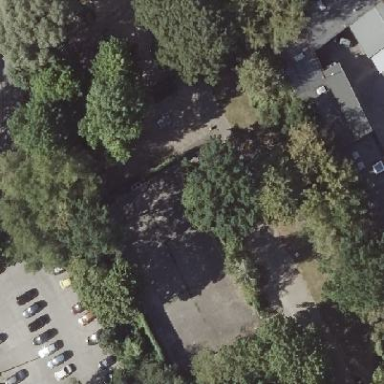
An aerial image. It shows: Park.